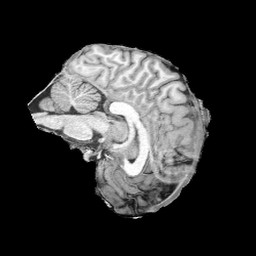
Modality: UNIT1
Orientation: sagittal